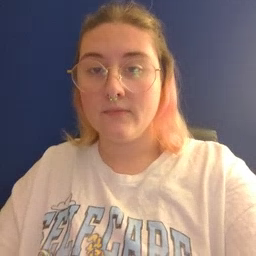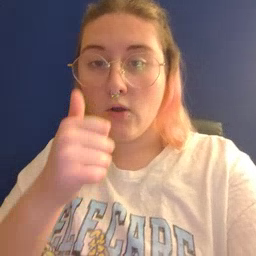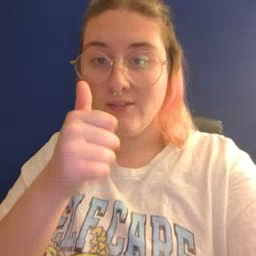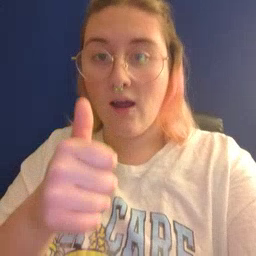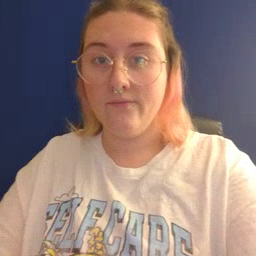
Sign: yourself